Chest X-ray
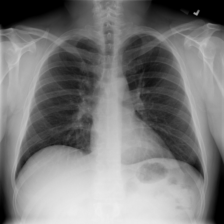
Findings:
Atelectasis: negative
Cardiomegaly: negative
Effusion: negative
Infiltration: negative
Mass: negative
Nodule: negative
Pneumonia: negative
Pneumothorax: negative
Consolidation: negative
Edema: negative
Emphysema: negative
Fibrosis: negative
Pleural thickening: negative
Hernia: negative